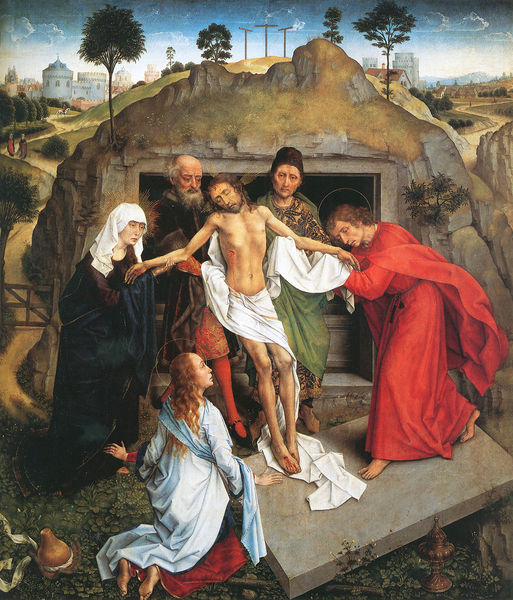
Titel: Die Grablegung
Künstler: Rogier van Weyden
Institution: Florenz, Uffizien
Schlagwörter: baum, berg, himmel, weiß, wolken, bäume, grün, hut, haus, tuch, johannes, stein, trauer, hügel, gatter, kelch, mantel, höhle, ort, berge, platte, eingang, blut, religion, heiligenschein, gruft, kreuze, christus, grab, jesus, wunden, wundmale, toga, grotte, jünger, maria, magdalena, grabhöhle, heiland, jerusalem, christentum, grablegung, josef, grablege, rotes gewand, golgota, weißes tuch, 6 leute, berg haus, dritter tag, drei tage